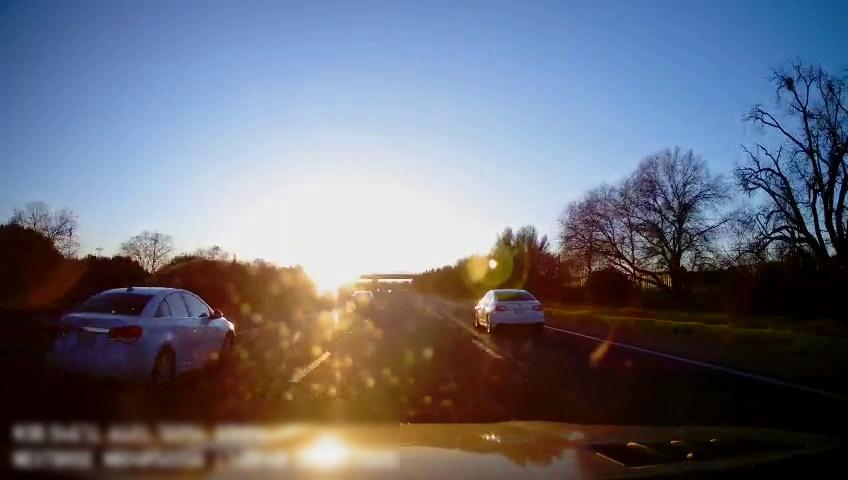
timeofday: Day
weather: Sunny
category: Drivable Space
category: Vehicles | Car
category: Vehicles | SUV
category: Vehicles | SUV
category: Lanes | Alternate Lane
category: Lanes | Current Lane
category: Lanes | Current Lane
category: Lanes | Alternate Lane